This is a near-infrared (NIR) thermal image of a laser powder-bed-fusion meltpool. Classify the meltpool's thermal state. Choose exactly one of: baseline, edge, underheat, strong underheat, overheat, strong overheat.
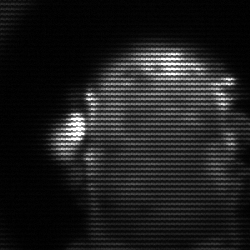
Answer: baseline